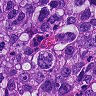
Metastatic tissue present: yes